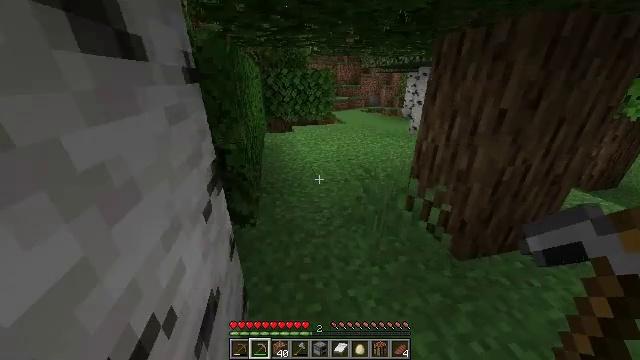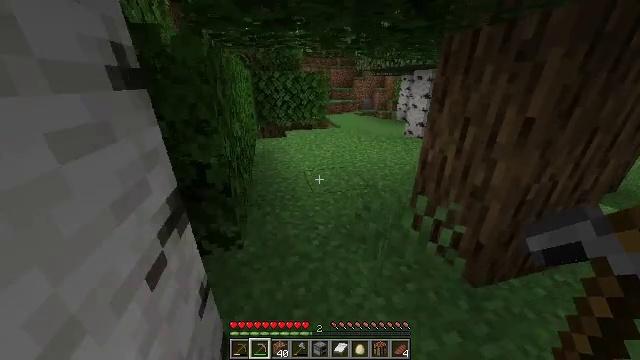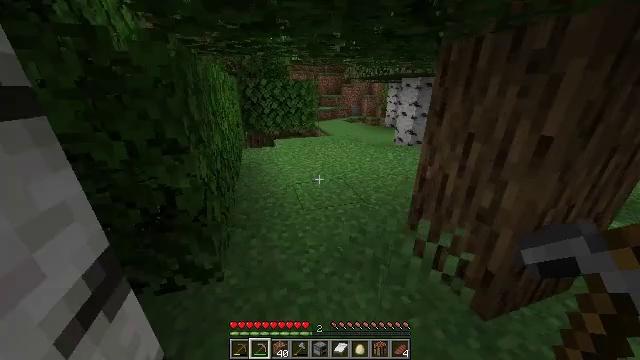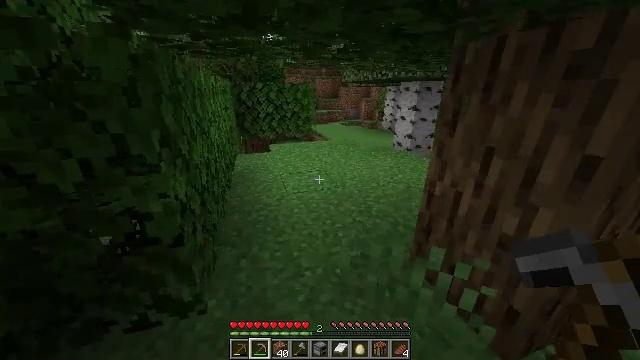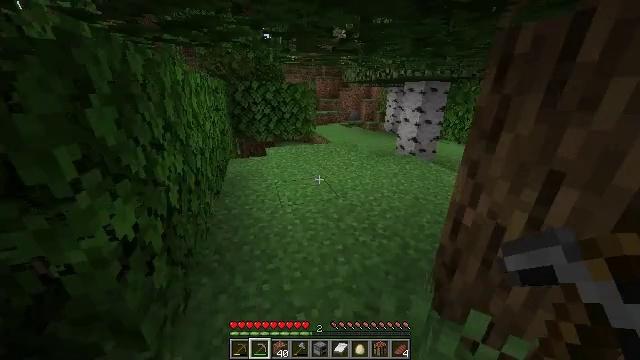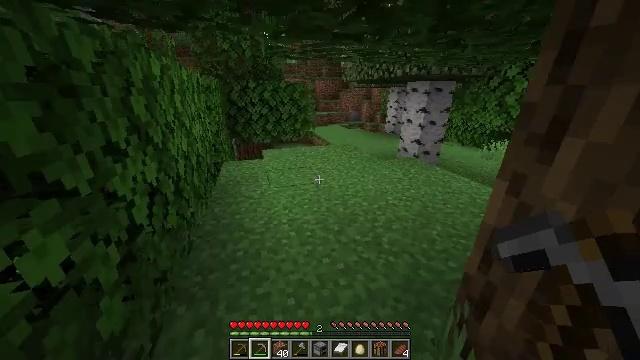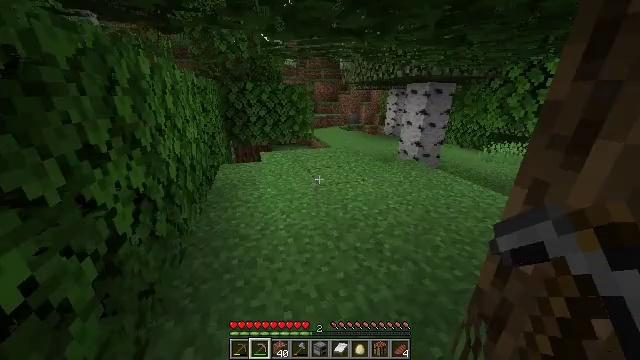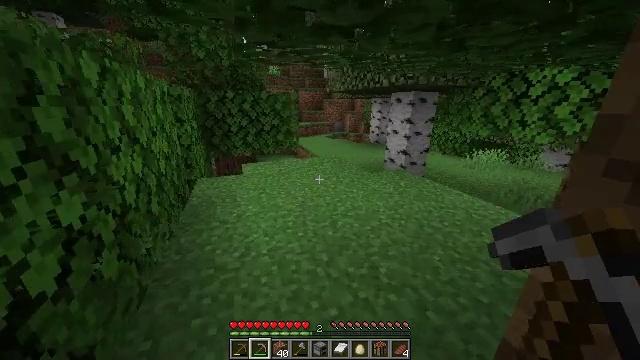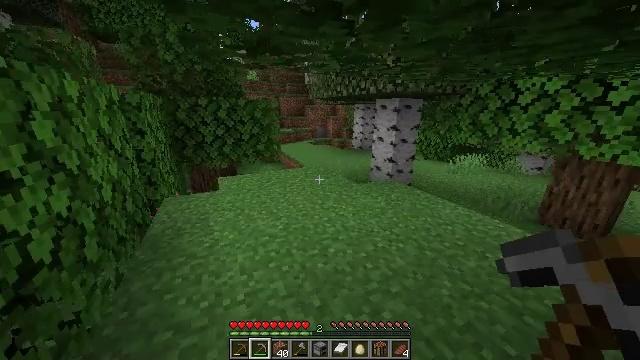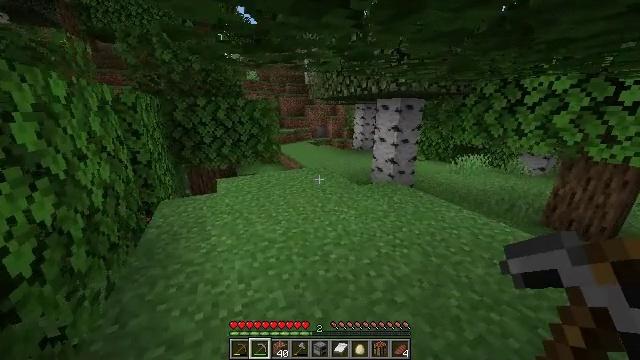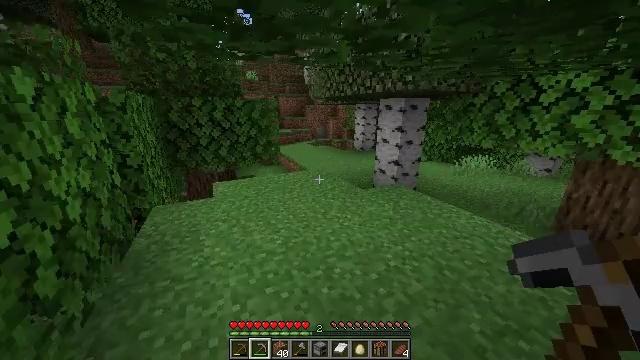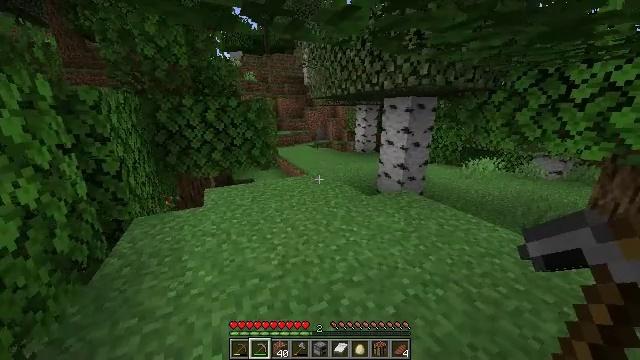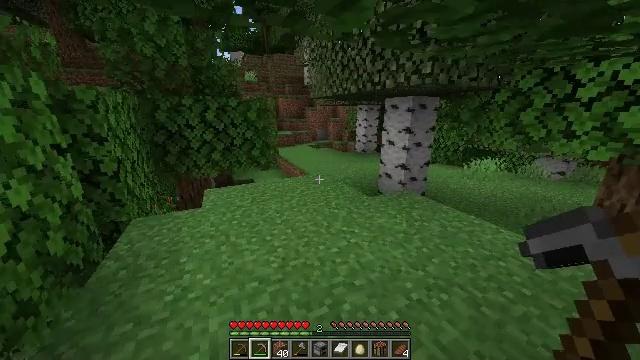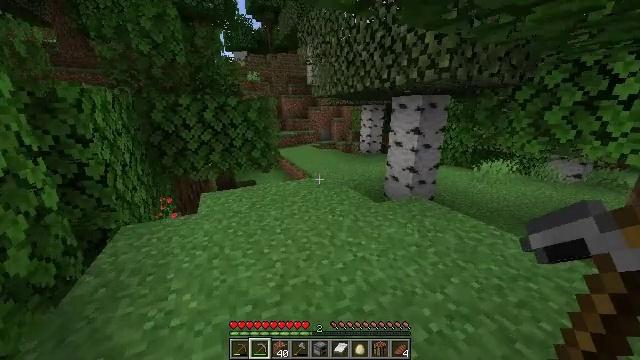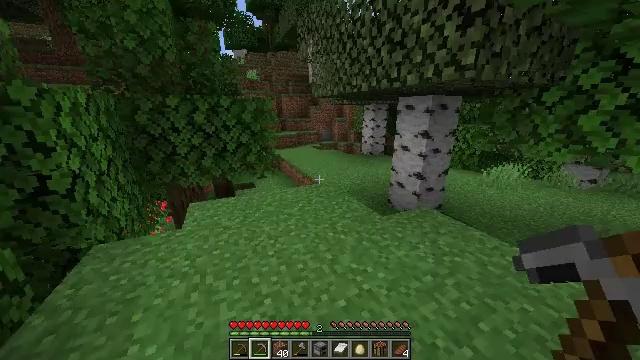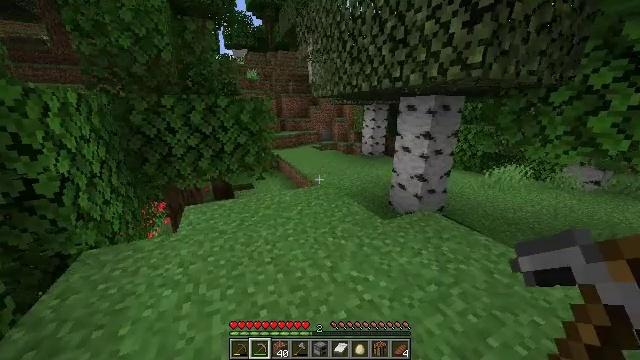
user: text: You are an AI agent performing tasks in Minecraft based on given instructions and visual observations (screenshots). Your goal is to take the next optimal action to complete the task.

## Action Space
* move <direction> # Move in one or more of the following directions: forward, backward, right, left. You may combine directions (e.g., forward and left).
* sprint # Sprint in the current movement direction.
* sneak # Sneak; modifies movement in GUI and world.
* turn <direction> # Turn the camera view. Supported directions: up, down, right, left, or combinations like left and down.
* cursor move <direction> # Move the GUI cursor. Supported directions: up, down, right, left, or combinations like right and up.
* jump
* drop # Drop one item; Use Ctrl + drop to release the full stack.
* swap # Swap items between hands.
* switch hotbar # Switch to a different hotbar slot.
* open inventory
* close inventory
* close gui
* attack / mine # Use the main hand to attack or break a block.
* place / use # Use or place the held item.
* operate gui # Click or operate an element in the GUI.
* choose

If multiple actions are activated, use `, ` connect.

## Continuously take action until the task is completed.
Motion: motion action
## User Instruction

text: Break oak leaves from the trees.
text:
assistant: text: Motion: move forward, sprint, turn right
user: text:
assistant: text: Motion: move forward, sprint, turn right and up
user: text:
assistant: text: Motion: move forward, sprint
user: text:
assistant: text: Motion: move forward, sprint
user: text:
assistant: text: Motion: move forward, sprint
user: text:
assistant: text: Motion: move forward, sprint
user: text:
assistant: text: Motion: move forward, sprint, turn right and up
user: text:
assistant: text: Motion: move forward, sprint, turn right and up
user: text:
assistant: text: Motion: move forward, sprint
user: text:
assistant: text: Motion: move forward, sprint
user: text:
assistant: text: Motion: move forward, sprint
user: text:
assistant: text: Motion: move forward, sprint
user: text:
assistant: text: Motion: move forward, sprint
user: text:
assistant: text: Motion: move forward, sprint
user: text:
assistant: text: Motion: move forward, sprint
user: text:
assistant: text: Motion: move forward, sprint
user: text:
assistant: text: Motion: move forward, sprint
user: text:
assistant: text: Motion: move forward, sprint
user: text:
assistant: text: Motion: move forward, sprint
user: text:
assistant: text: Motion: move forward, sprint
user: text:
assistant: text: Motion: move forward, sprint
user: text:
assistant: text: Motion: move forward, sprint
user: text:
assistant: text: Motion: move forward, sprint
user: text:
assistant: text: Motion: move forward, sprint
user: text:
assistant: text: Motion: move forward, sprint
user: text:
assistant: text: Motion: move forward, sprint
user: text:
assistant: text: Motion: move forward, sprint
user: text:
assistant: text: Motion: move forward, sprint
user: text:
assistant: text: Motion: move forward, sprint, turn right
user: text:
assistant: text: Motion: move forward, sprint, turn right